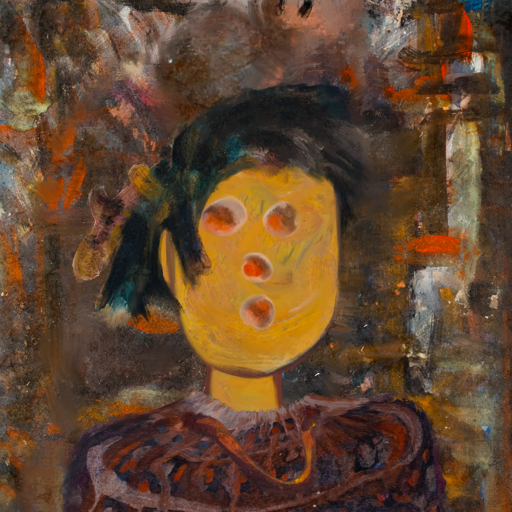
Background: GypsyQueen, Head And Neck Front: After_Raid, Face Front: Rupkatha, Bust: Hypocrite, Hair Front: Pipe, Head Accessory: Blank, Second Necklace: Comrade, Necklace: Blank, Baby: Blank